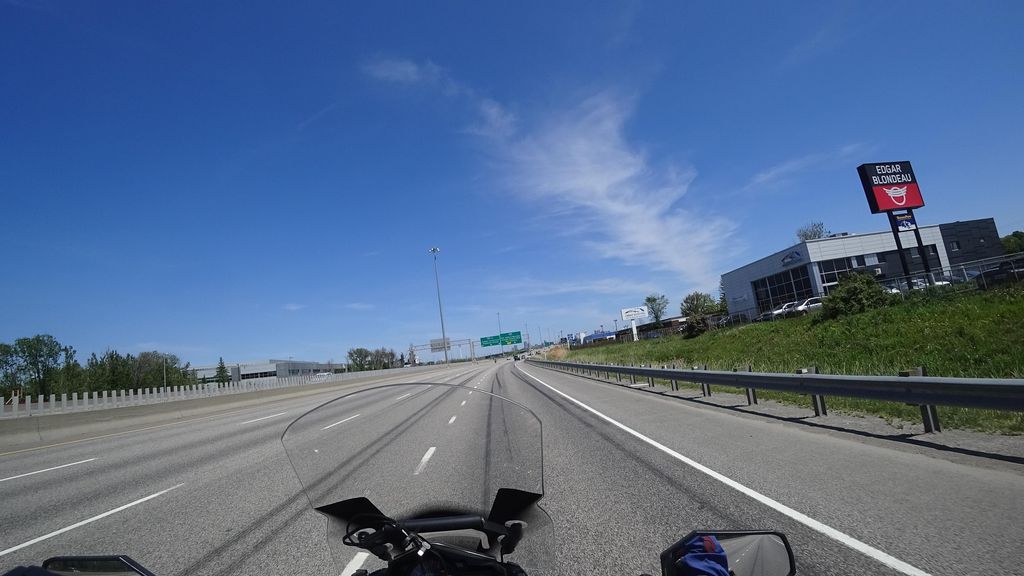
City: quebec_city